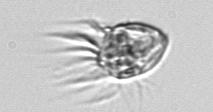
Label: Strombidium_morphotype1